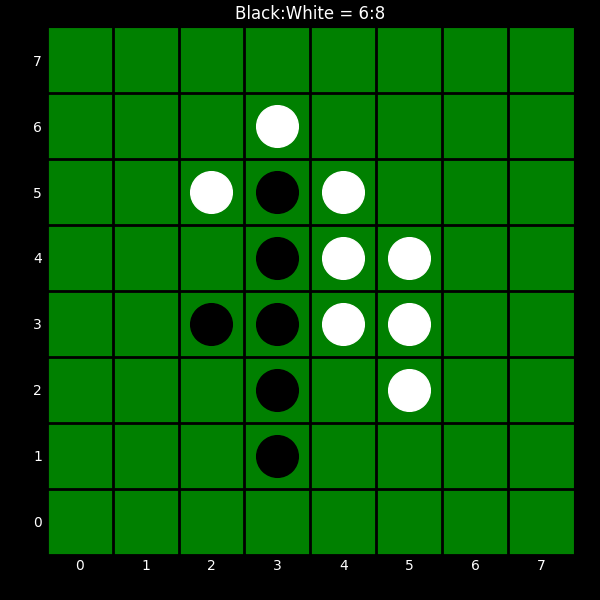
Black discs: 6
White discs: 8